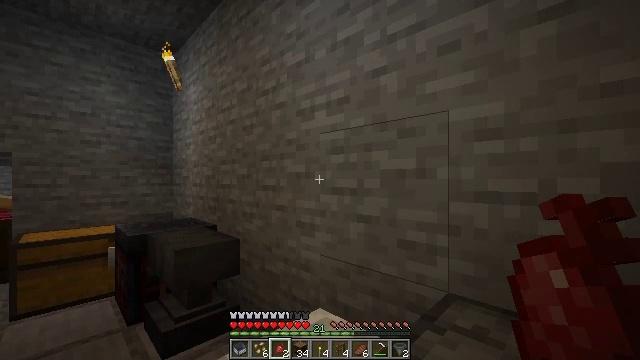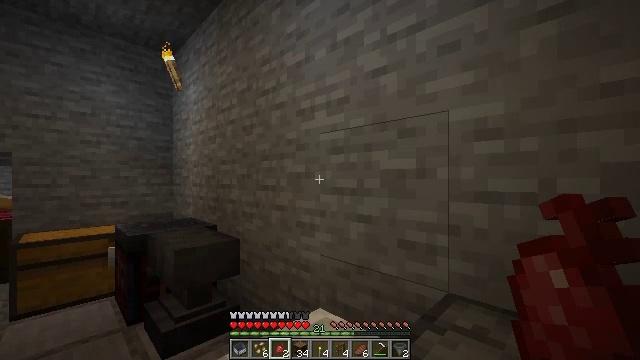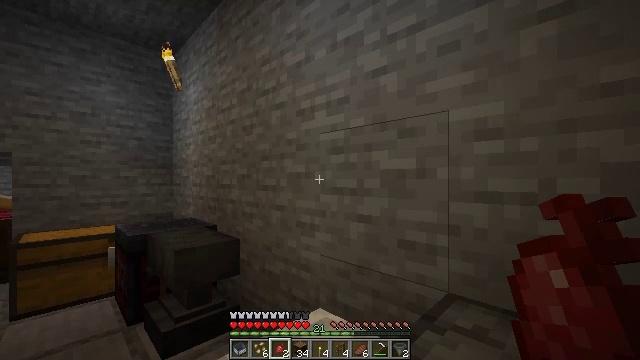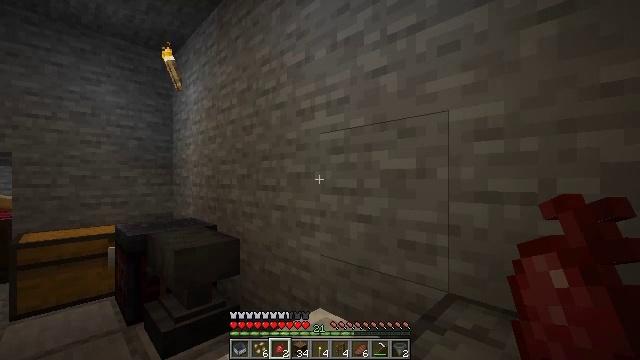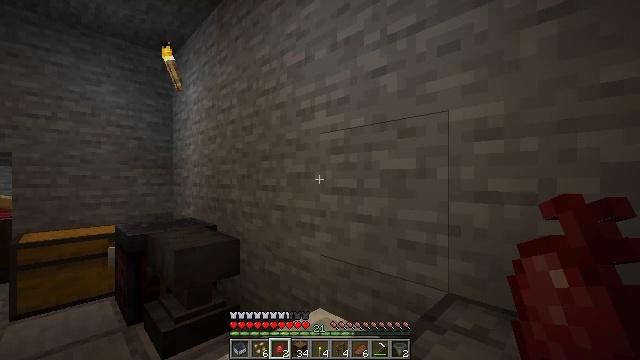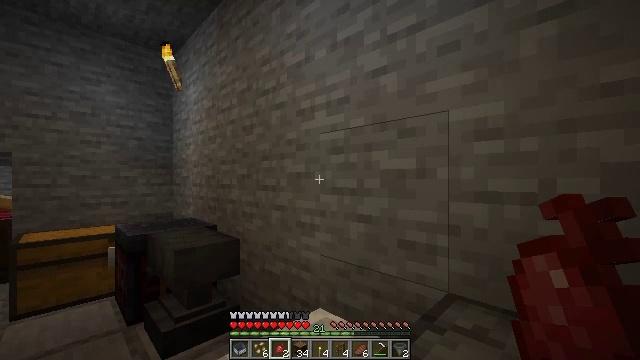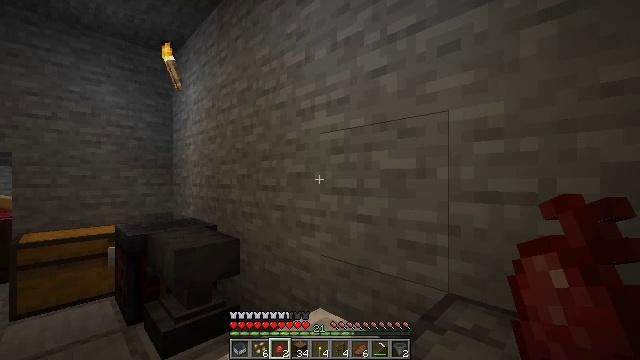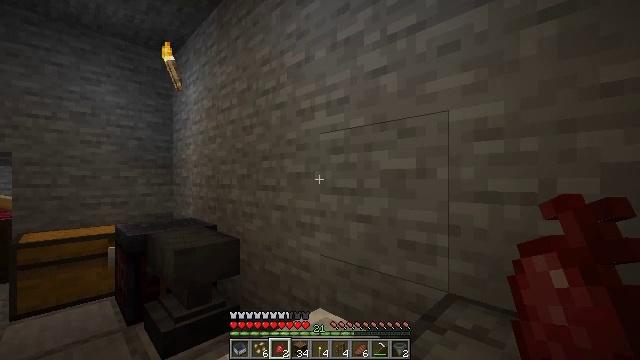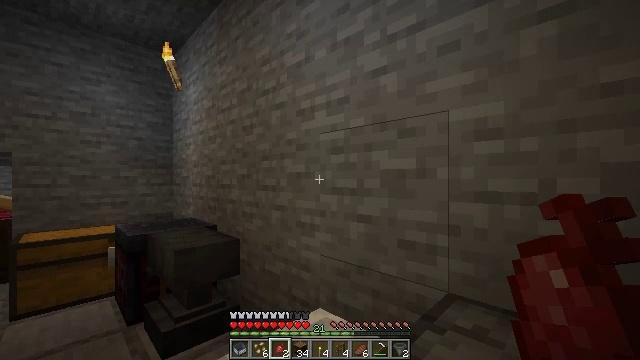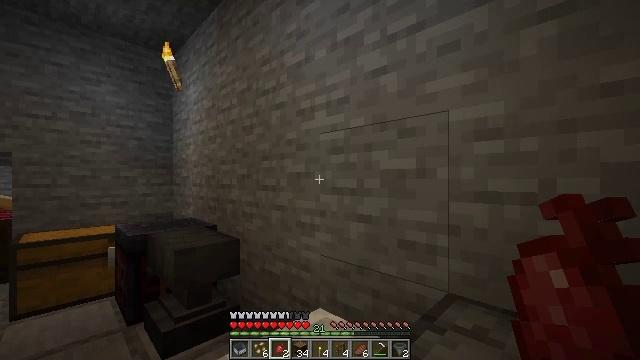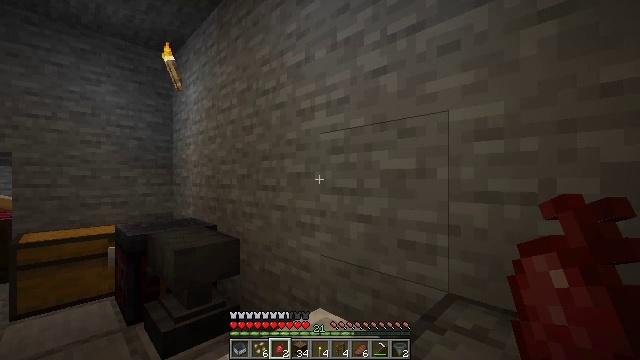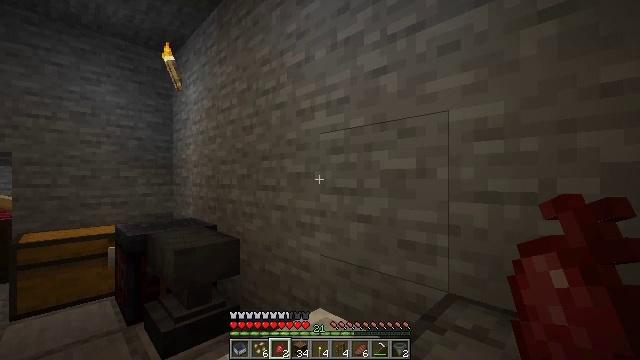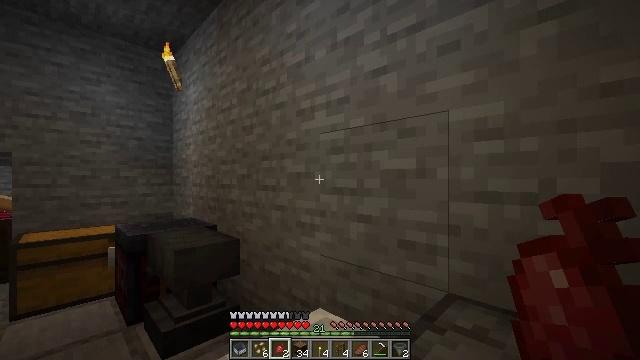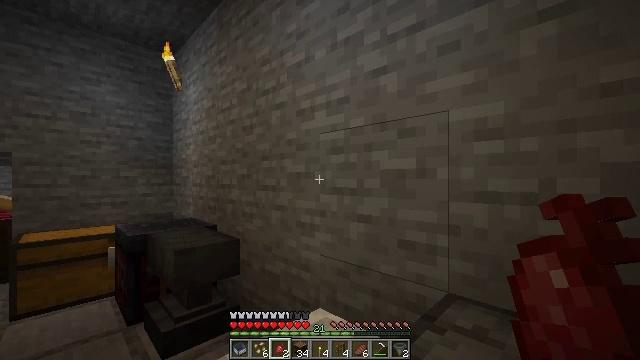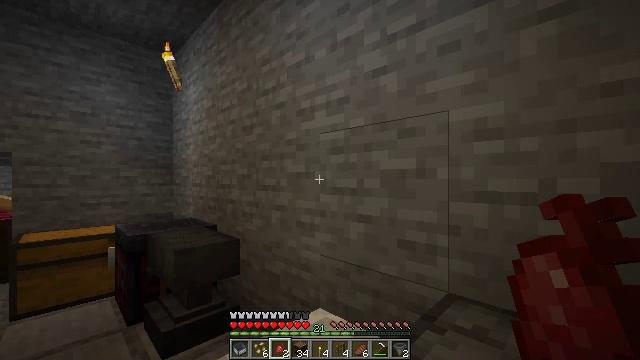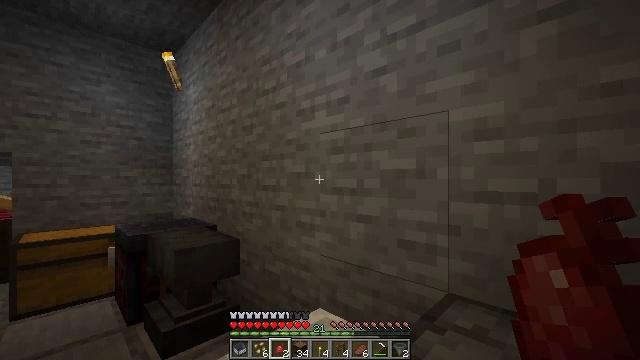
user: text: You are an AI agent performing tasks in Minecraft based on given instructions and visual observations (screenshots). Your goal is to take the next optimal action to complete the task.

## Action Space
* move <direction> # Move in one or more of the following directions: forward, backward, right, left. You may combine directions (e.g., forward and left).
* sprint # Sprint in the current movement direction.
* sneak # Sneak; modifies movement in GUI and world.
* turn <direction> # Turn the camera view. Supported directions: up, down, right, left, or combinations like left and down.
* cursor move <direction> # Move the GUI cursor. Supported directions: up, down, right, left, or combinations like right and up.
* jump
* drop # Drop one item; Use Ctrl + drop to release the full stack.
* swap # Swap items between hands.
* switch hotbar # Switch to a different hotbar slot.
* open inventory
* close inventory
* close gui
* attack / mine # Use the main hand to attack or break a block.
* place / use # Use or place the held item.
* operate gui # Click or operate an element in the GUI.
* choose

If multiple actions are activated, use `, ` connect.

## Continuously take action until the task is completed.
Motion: motion action
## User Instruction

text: Harvest beetroots from the farm.
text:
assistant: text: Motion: no_op
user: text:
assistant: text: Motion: no_op
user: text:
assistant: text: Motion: no_op
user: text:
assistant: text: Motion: no_op
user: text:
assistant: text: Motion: no_op
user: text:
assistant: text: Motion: no_op
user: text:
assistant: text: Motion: no_op
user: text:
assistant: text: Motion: no_op
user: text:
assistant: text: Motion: no_op
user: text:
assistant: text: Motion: no_op
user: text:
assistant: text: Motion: no_op
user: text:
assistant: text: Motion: no_op
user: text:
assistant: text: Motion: no_op
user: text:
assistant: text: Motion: no_op
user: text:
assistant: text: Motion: no_op
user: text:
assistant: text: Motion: no_op
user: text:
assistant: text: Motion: no_op
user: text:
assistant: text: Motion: no_op
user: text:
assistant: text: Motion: no_op
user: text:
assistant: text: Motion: no_op
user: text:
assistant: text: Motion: no_op
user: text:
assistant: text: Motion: no_op
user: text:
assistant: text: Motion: no_op
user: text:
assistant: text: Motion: no_op
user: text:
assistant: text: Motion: no_op
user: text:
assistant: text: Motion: no_op
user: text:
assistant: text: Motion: no_op
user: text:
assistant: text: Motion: no_op
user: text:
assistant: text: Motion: no_op
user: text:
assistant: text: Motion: no_op